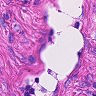
Metastatic tissue present: no